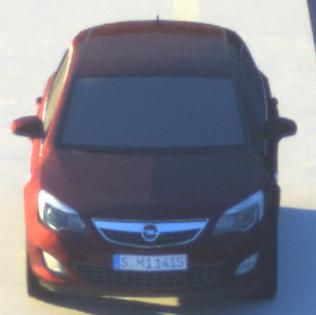
Make: Opel
Model: Astra 1.4 ecoFlex
Detailed model: Astra (J)
Model produced from: 2009/12
Model produced until: 2010/12
Doors: 5
Color: red
Road condition: dry road
Daytime: sunrise or sunset
Contrast: medium contrast